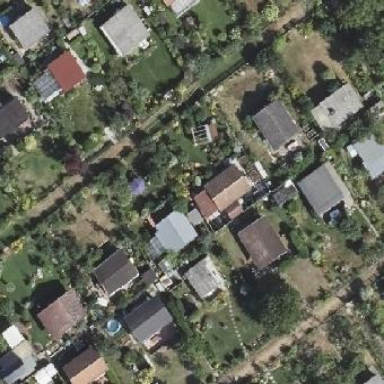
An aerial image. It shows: Plot within allotments.